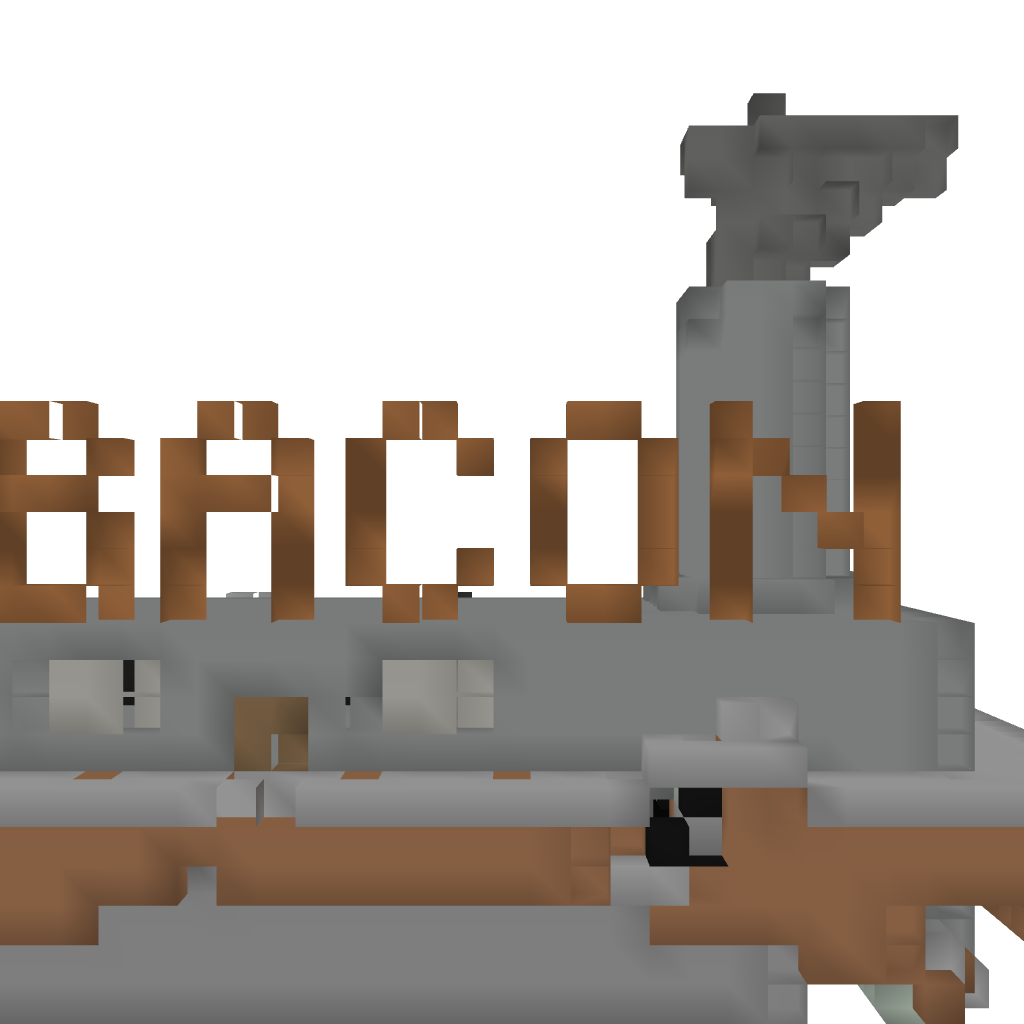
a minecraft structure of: Working Bacon Factory